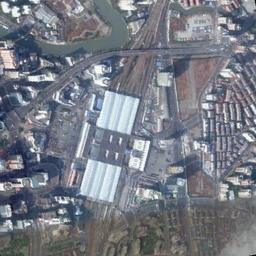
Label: railway_station